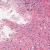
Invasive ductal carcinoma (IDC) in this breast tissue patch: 1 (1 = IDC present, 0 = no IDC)